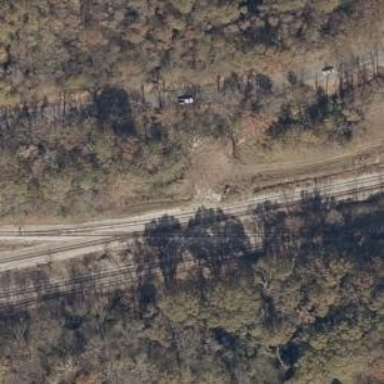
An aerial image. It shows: Railway crossing.